Interaction volume radius: 5 \u00c5
Interaction volume height: 10 \u00c5
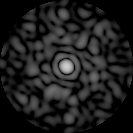
Disorder parameter: 0.857